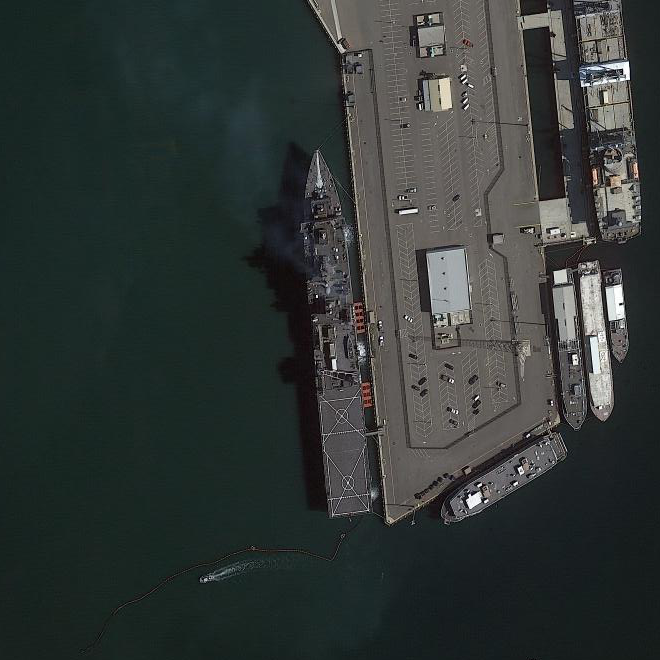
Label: combat